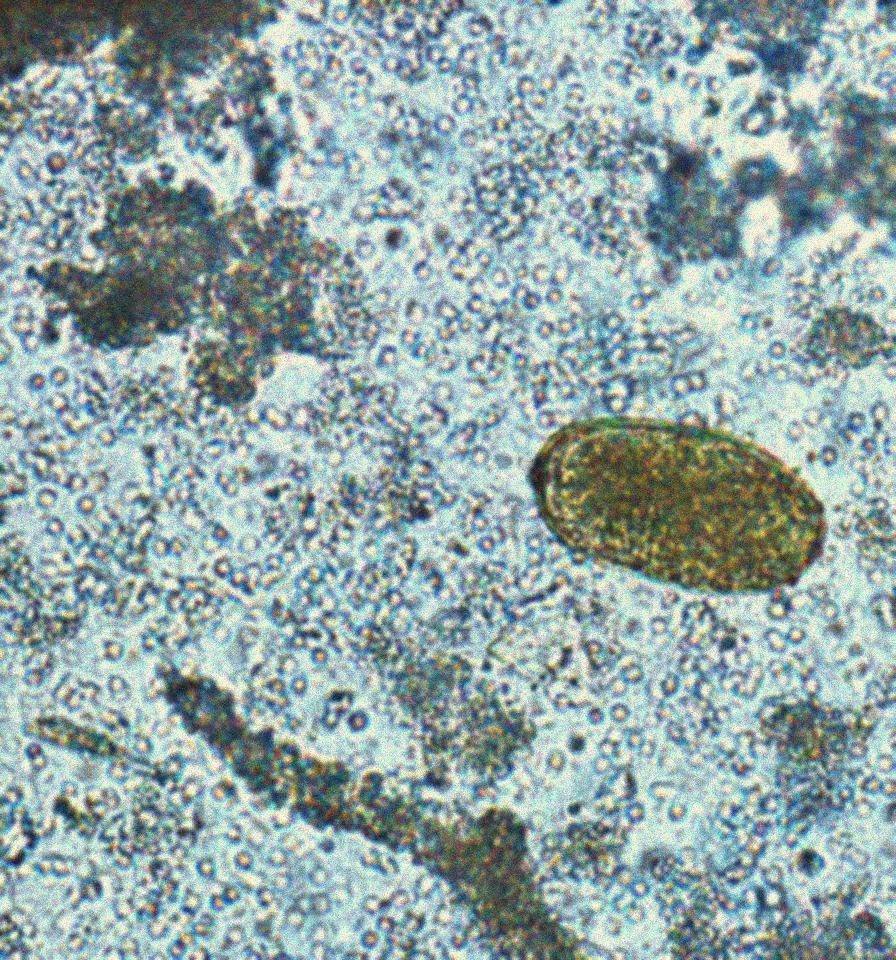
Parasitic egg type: Paragonimus spp